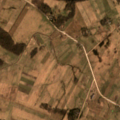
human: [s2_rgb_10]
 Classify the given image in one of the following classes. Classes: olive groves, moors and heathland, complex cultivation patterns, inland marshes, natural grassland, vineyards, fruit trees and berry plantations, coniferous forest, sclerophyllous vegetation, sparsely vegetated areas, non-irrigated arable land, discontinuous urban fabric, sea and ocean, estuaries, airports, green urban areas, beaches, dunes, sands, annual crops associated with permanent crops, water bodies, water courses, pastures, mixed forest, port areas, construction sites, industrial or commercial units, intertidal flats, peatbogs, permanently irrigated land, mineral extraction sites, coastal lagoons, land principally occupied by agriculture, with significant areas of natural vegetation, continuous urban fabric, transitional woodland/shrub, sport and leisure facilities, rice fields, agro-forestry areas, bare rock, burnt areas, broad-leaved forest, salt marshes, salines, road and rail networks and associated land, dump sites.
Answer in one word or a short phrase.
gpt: non-irrigated arable land, pastures, complex cultivation patterns, land principally occupied by agriculture, with significant areas of natural vegetation